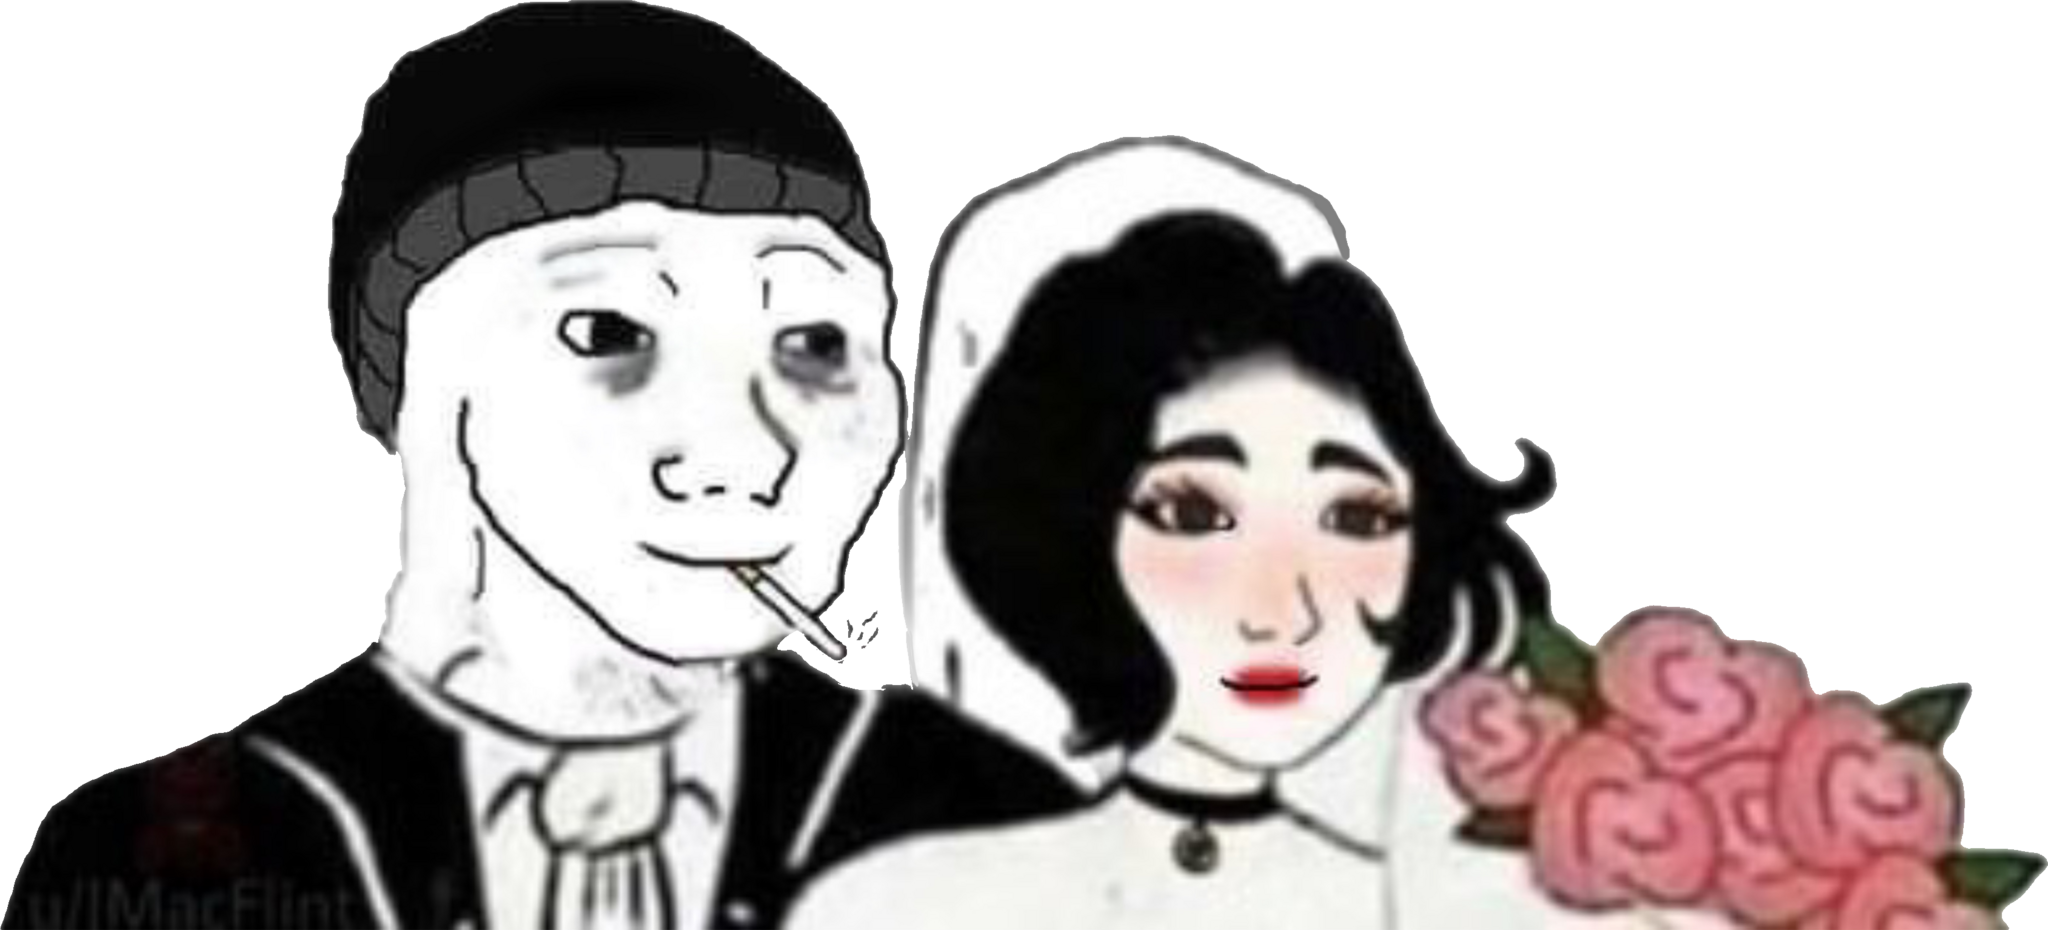
Label: 5_Doomer